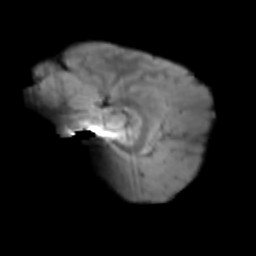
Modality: T2w
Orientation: sagittal
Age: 13
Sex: female
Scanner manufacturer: siemens
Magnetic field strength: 3 T
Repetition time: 3.8 s
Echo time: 0.07 s